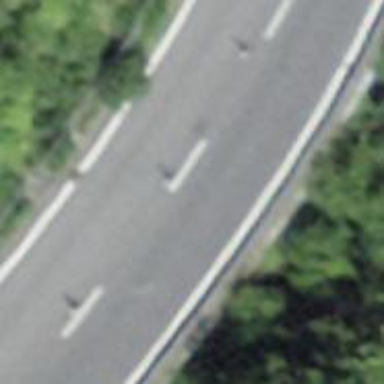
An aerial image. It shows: Primary road with asphalt surface.